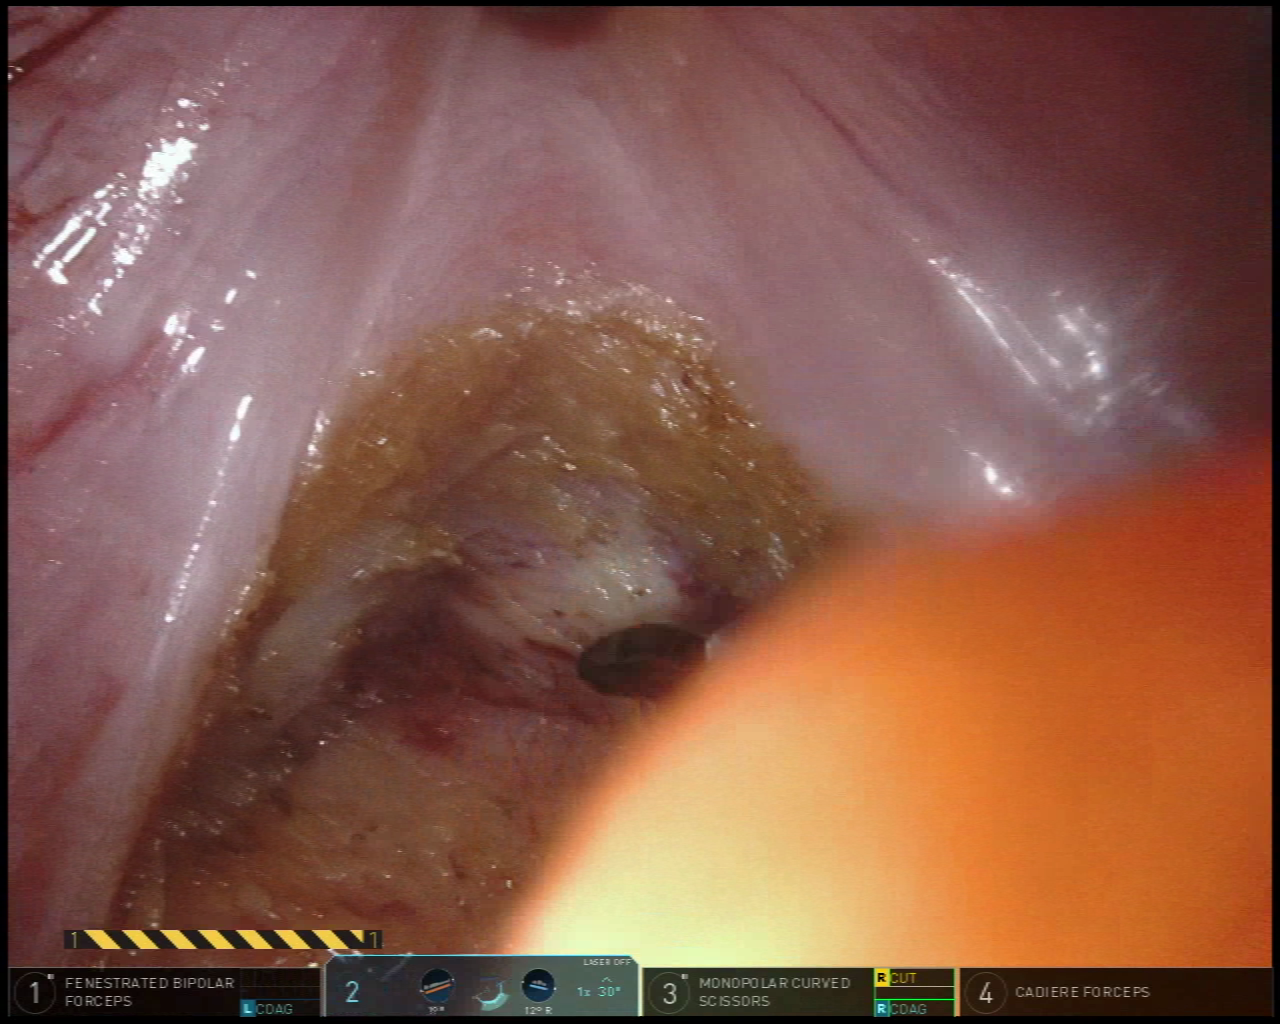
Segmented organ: vesicular_glands
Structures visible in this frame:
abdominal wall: no
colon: no
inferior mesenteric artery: no
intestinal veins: no
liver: no
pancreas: no
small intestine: no
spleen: no
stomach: no
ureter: no
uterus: no
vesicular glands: yes